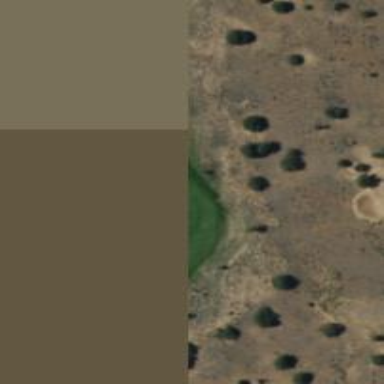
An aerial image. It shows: Green golf area with grass land use.